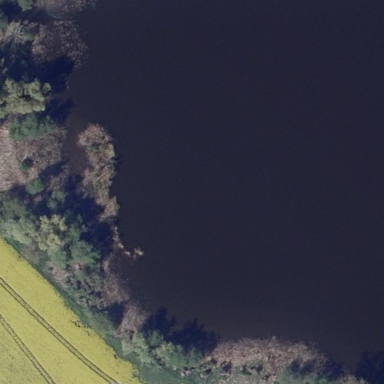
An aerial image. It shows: Reedbed wetland area.